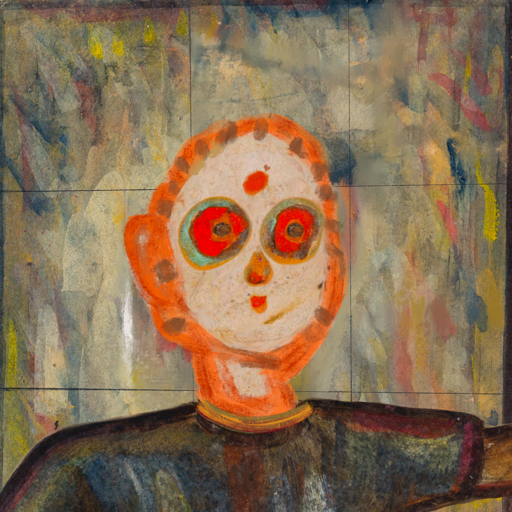
Background: GypsyMother, Head And Neck Front: Rupkatha, Face Front: Sisters, Bust: Mosgoul, Hair Front: Blank, Head Accessory: Blank, Second Necklace: Blank, Necklace: Mother_And_Son_Son, Baby: Blank